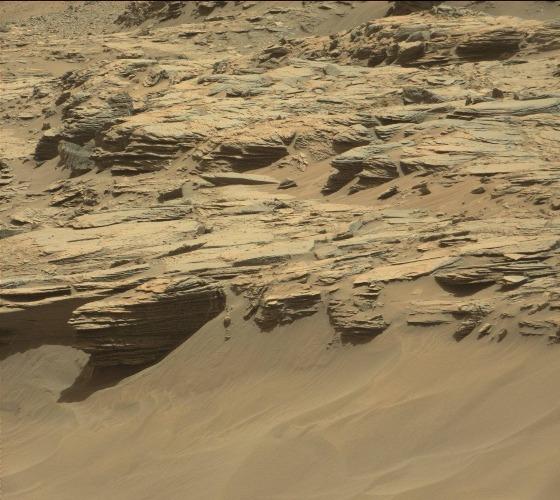
Terrain classes present: Bedrock, Gravel / Sand / Soil, Rock, Shadow